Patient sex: F
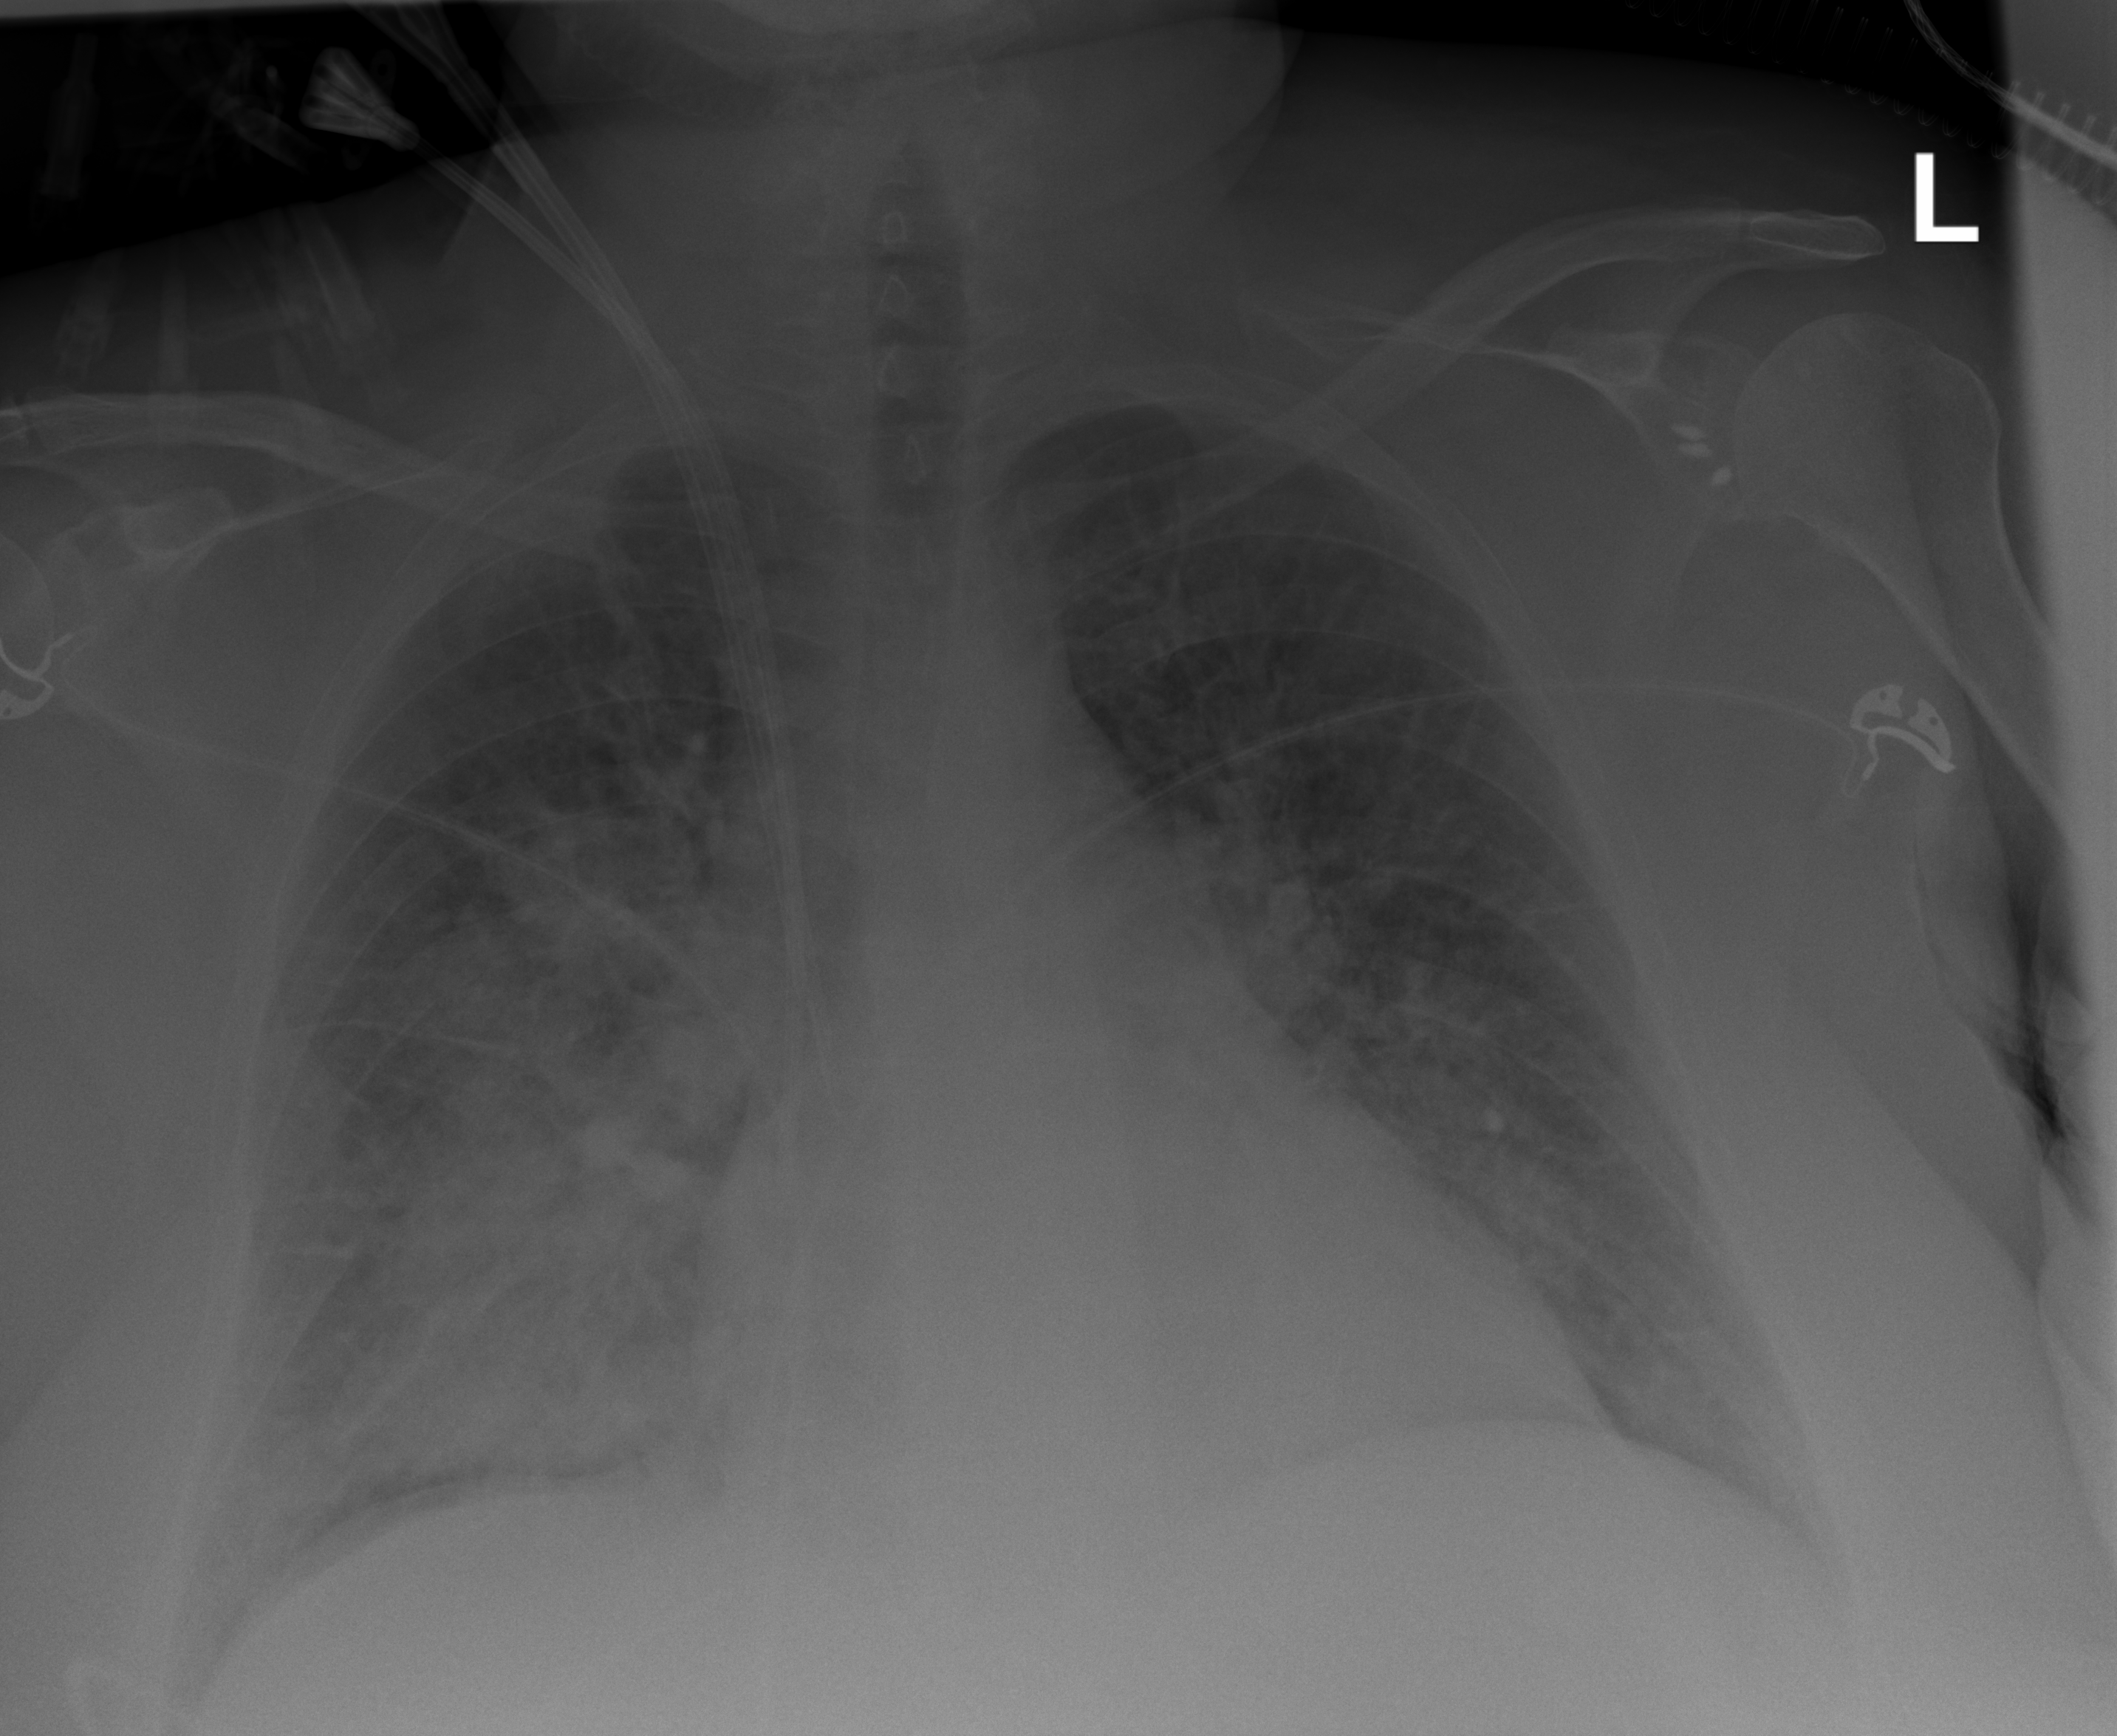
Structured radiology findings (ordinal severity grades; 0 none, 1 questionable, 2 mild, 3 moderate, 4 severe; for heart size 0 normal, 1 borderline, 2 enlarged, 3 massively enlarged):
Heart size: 0
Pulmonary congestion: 0
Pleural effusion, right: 0
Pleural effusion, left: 0
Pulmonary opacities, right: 3
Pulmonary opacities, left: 2
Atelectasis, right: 3
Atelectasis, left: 2